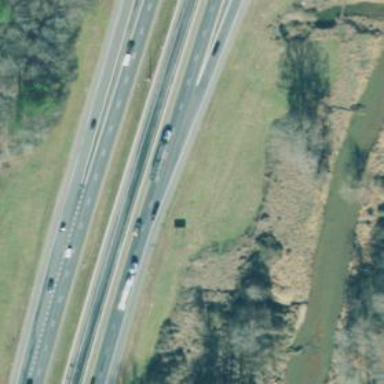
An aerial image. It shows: Motorway junction.